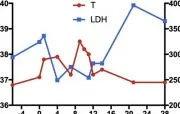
Clinical monitoring after infusion of piggyBac-generated CAR19-T cells. (D, E) The peak values of ferritin and lactate dehydrogenase (LHD) after infusion were later than temperature.
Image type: pathology (immunostaining)